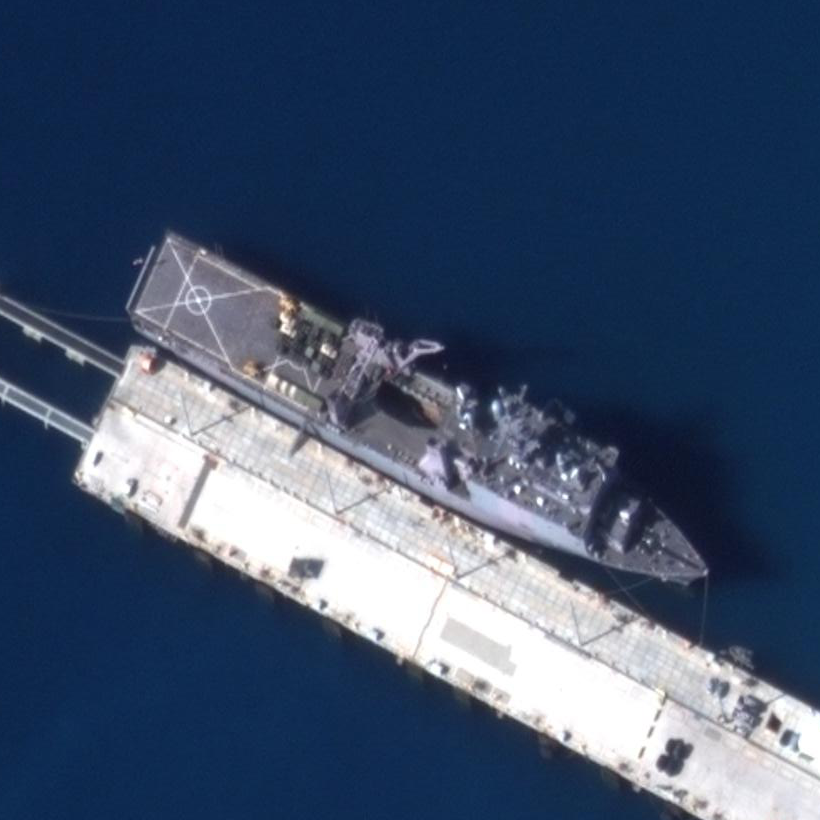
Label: combat